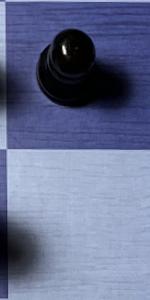
Label: Empty